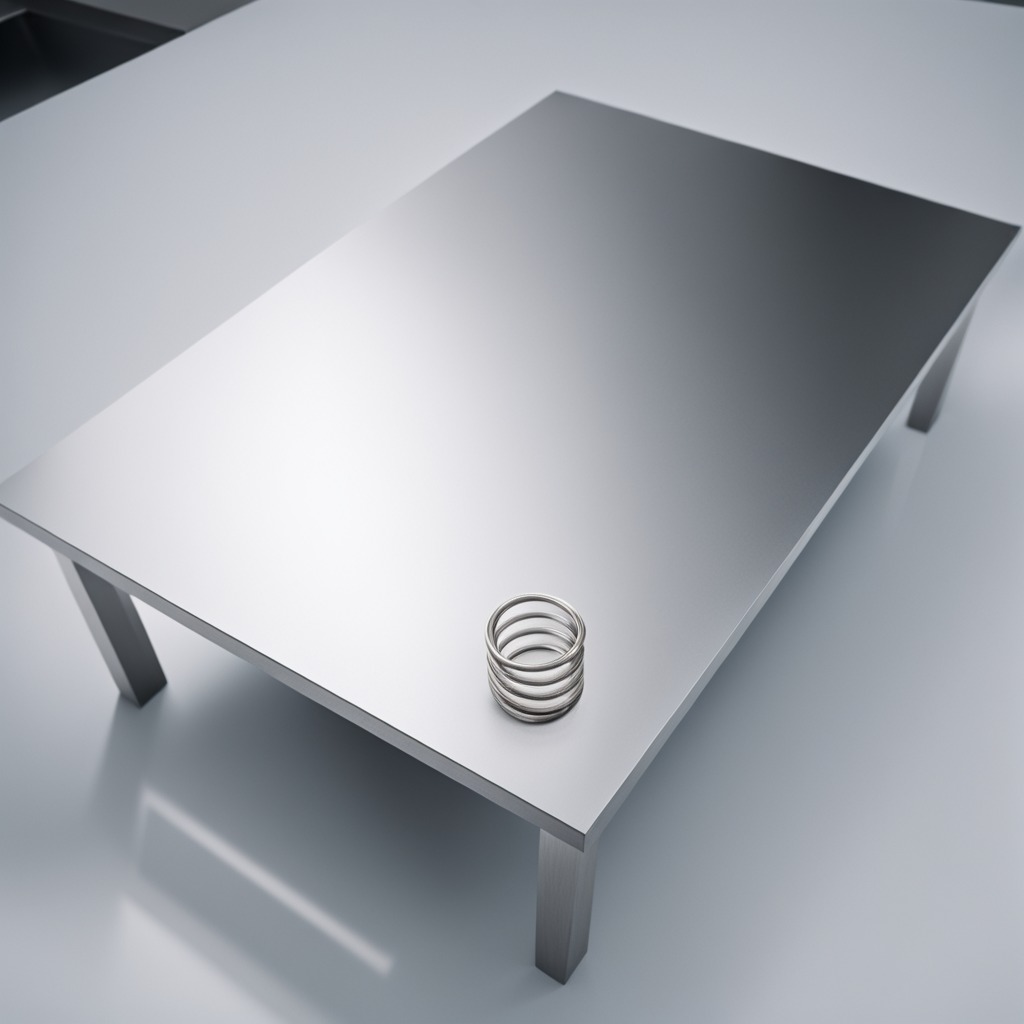
A coiled metal spring is lying on a stainless steel table.